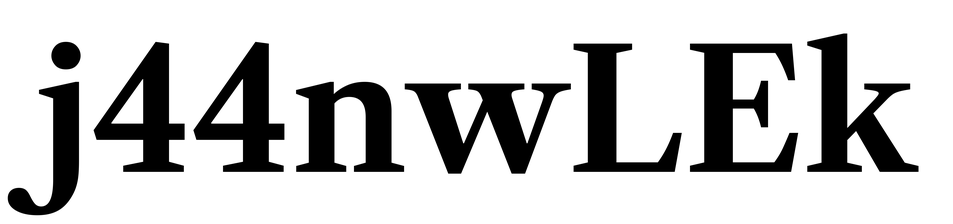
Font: LibreCaslonText_Bold